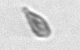
Label: Cryptophyta